Question: Android 2.3.3
I have a listview and i am populating a customview in it.
CustomView - ListView Item
'''
<?xml version="1.0" encoding="utf-8"?>
<LinearLayout xmlns:android="http://schemas.android.com/apk/res/android"
android:layout_width="match_parent"
android:layout_height="60dp"
android:orientation="horizontal"
android:layout_margin="2dp" >
<ImageView
android:id="@+id/imgView_addcontact"
android:layout_width="0dip"
android:layout_height="wrap_content"
android:src="@drawable/addcontactsmall2"
android:layout_weight="0.20"
android:padding="5dp"
android:layout_gravity="center" />
<LinearLayout
android:layout_width="0dp"
android:layout_height="match_parent"
android:layout_weight="0.60"
android:orientation="vertical"
android:padding="5dp"
android:layout_gravity="center" >
<TextView
android:id="@+id/txtView_addcontact_contactname"
android:layout_width="wrap_content"
android:layout_height="wrap_content"
android:text="Contact Name"
android:textSize="20sp" />
<TextView
android:id="@+id/txtview_addcontact_phonenumber"
android:layout_width="wrap_content"
android:layout_height="wrap_content"
android:text="Phone Number"
android:textSize="16sp" />
</LinearLayout>
<CheckBox
android:id="@+id/chbk_addcontact"
android:layout_width="0dp"
android:layout_height="wrap_content"
android:layout_weight="0.10"
android:padding="5dp"
android:layout_gravity="center"
/>
</LinearLayout>
'''
ListView XML :::
'''
<?xml version="1.0" encoding="utf-8"?>
<LinearLayout xmlns:android="http://schemas.android.com/apk/res/android"
android:layout_width="match_parent"
android:layout_height="match_parent"
android:orientation="vertical" >
<TextView
android:id="@+id/txtViewContactsHeader"
android:layout_width="wrap_content"
android:layout_height="50dp"
android:text="Your Contacts (Phone + SIM)"
android:layout_gravity="center"
android:gravity="center" />
<ListView
android:id="@+id/lv_addcontact"
android:layout_width="match_parent"
android:layout_height="0dip"
android:layout_weight="1" >
</ListView>
<LinearLayout
android:layout_width="match_parent"
android:layout_height="50dp"
android:orientation="horizontal"
android:layout_gravity="center"
android:gravity="center" >
<Button
android:id="@+id/btn_addcontact_add"
android:layout_width="wrap_content"
android:layout_height="wrap_content"
android:text="ADD CONTACTS" />
<Button
android:id="@+id/btn_addcontact_cancel"
android:layout_width="wrap_content"
android:layout_height="wrap_content"
android:text="CANCEL" />
</LinearLayout>
<LinearLayout
android:layout_width="match_parent"
android:layout_height="100dp"
android:orientation="vertical" >
<TextView
android:id="@+id/txtViewNavigation"
android:layout_width="wrap_content"
android:layout_height="fill_parent"
android:text="Navigation"
android:layout_gravity="center"
android:gravity="center" />
</LinearLayout>
</LinearLayout>
'''
When I run the application, the customview is getting populated with all the values that i need, but each customview is occupying the entire screen (space available for the listview). when i scroll down, i can see other rows.
Code - getView()
'''
@Override
public View getView(int position, View convertView, ViewGroup parent) {
// TODO Auto-generated method stub
// View MyView = convertView;
ContactViewHolder contactViewHolder;
if (convertView == null) {
// Inflate the layout
LayoutInflater li = getLayoutInflater();
convertView = li.inflate(
R.layout.activity_listview_addcontact_item, null);
contactViewHolder = new ContactViewHolder();
contactViewHolder.imgContact = (ImageView) convertView
.findViewById(R.id.imgView_addcontact);
contactViewHolder.txtViewContactName = (TextView) convertView
.findViewById(R.id.txtView_addcontact_contactname);
contactViewHolder.txtViewPhoneNumber = (TextView) convertView
.findViewById(R.id.txtview_addcontact_phonenumber);
contactViewHolder.chbkAddContact = (CheckBox) convertView.findViewById(R.id.chbk_addcontact);
convertView.setTag(contactViewHolder);
} else {
contactViewHolder = (ContactViewHolder) convertView.getTag();
}
//while (cur.moveToNext()) {
cur.moveToPosition(position);
/*
// Add The Image!!!
String image = cur
.getString(cur
.getColumnIndex(ContactsContract.CommonDataKinds.Phone.PHOTO_URI));
if (image != null) {
contactViewHolder.imgContact.setImageURI(Uri.parse(image));
} else {
contactViewHolder.imgContact
.setImageResource(R.drawable.addcontactsmall2);
}
*/
// Add Contact Name //
String name = cur
.getString(cur
.getColumnIndex(ContactsContract.CommonDataKinds.Phone.DISPLAY_NAME));
if (name != null)
contactViewHolder.txtViewContactName.setText(name);
else
contactViewHolder.txtViewContactName.setText("Unknown");
// Add Phone Number //
String phoneNumber = cur
.getString(cur
.getColumnIndex(ContactsContract.CommonDataKinds.Phone.NUMBER));
if (phoneNumber != null)
contactViewHolder.txtViewPhoneNumber.setText(phoneNumber);
else
contactViewHolder.txtViewPhoneNumber.setText("Unknown");
//System.out.println(image + " " + name + " " + phoneNumber);
//}
return convertView;
}
public class ContactViewHolder {
ImageView imgContact;
TextView txtViewContactName;
TextView txtViewPhoneNumber;
CheckBox chbkAddContact;
}
'''
ScreenShot - If it can help

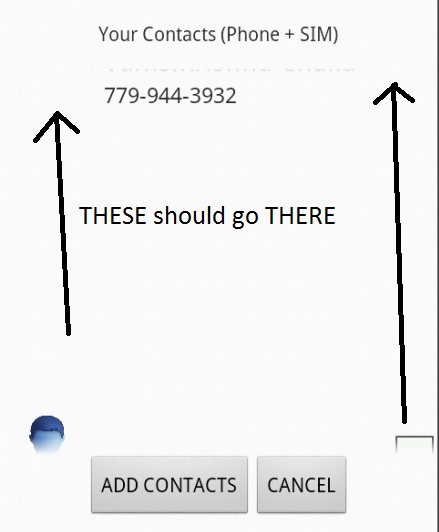
Answer: In your adapter's getView method, when you inflate the listview item, don't pass null in as the parent view as you are doing here:
'''
convertView = li.inflate(R.layout.activity_listview_addcontact_item, null);
'''
Instead, pass the supplied parent view and false to the alternate overloaded inflate method:
'''
convertView = li.inflate(R.layout.activity_listview_addcontact_item, parent, false);
'''
If you don't pass the parent in, the layout_height value that you set in your xml layout file will not be honored.